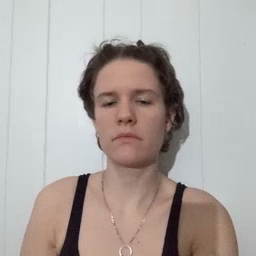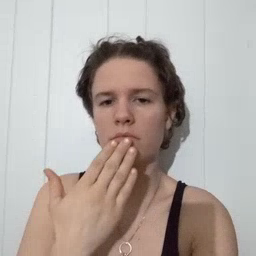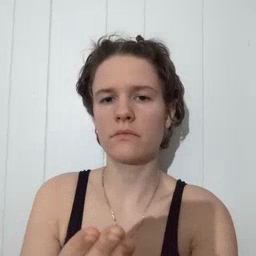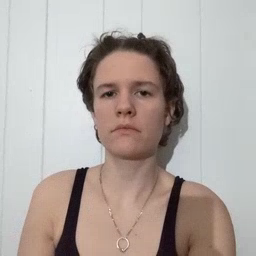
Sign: thankyou